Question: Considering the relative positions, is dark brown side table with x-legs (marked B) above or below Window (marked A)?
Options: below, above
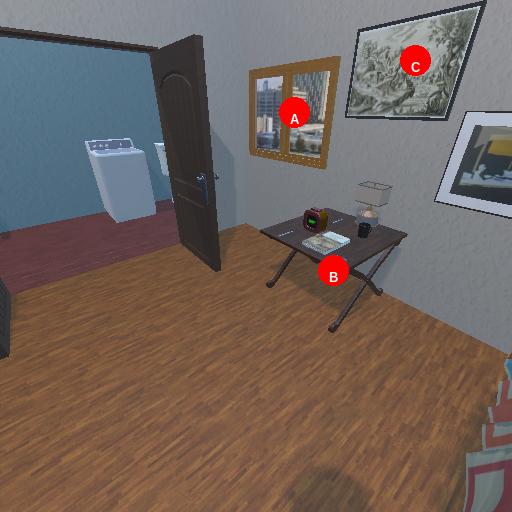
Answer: below